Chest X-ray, PA view. Patient: 36 years old, sex F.
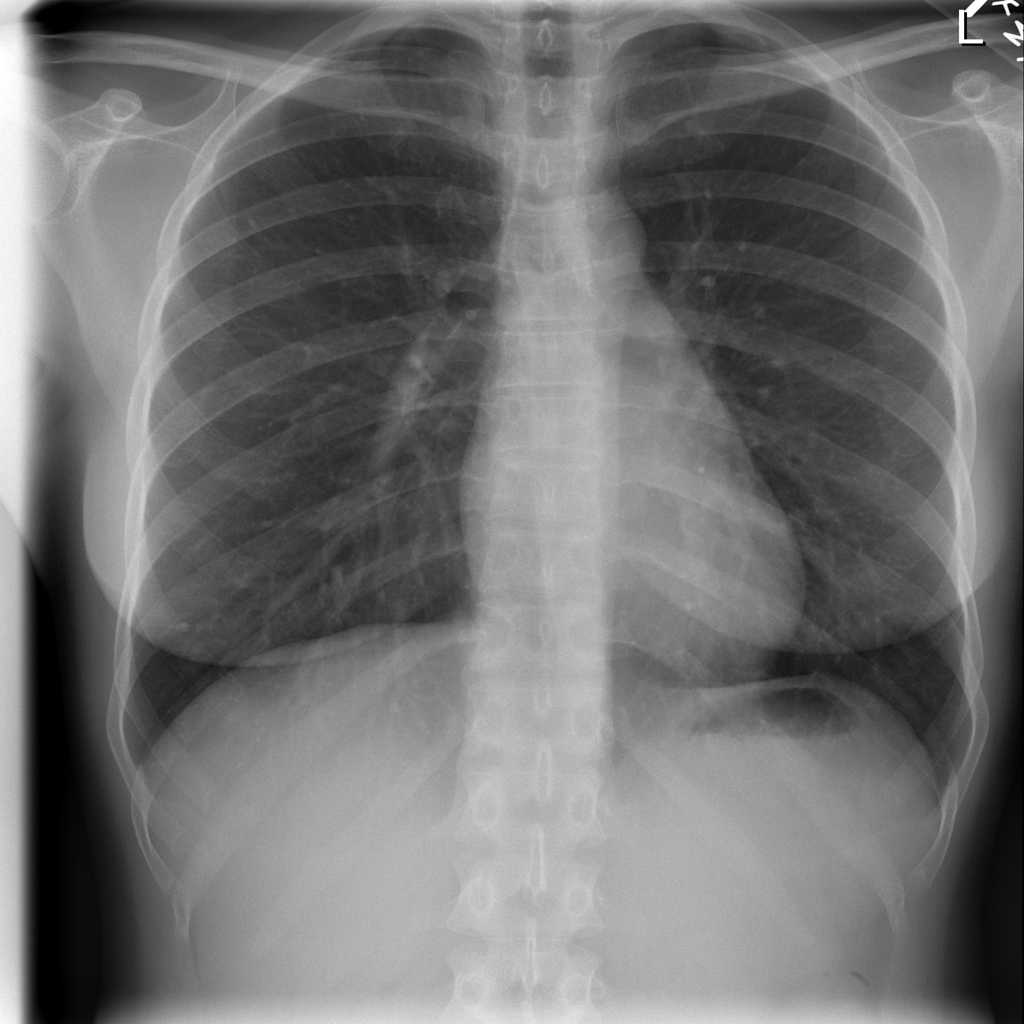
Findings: No Finding